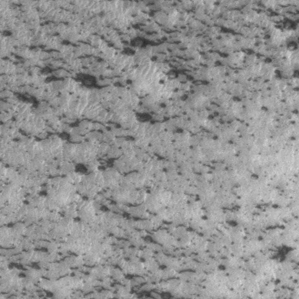
Label: frost